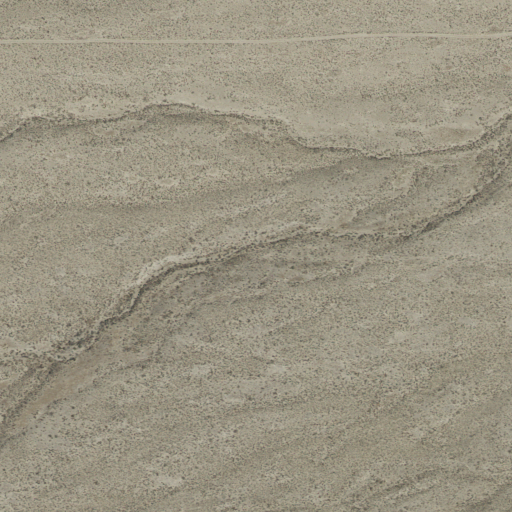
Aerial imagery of valley in Utah named Chokecherry Canyon containing only shrub